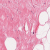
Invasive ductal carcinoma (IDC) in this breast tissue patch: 0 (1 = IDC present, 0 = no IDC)